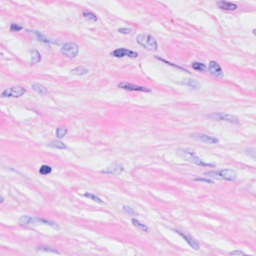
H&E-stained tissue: Breast